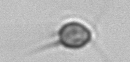
Label: Acanthoica_quattrospina